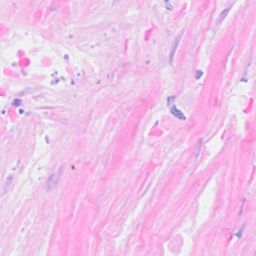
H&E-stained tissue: Breast